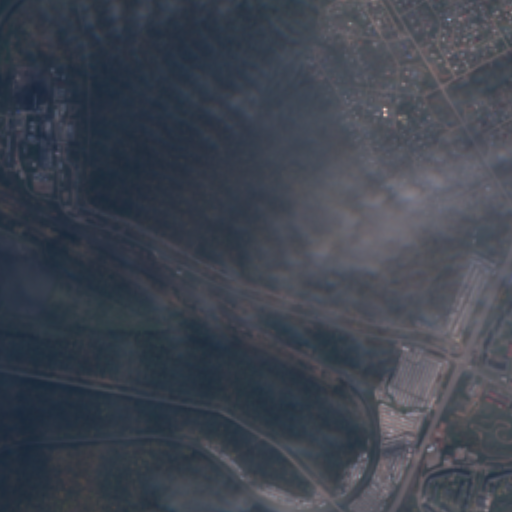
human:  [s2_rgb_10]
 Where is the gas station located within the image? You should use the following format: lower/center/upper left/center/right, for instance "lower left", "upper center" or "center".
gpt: The gas station is located in the lower right of the image.
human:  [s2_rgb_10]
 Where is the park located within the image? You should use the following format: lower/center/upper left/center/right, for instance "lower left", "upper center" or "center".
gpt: The park is located in the lower right of the image.
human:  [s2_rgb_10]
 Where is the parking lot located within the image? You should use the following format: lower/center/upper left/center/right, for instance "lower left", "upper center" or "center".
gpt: The parking lot is located in the lower right of the image.
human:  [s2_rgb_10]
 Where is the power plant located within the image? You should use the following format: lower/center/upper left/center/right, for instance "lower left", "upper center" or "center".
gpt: The power plant is located in the upper left of the image.
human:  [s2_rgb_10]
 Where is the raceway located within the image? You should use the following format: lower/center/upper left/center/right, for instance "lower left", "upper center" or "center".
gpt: The raceway is located in the lower right of the image.
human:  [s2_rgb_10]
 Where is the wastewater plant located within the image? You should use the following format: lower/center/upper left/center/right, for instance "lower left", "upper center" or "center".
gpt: The wastewater plant is located in the center left of the image.
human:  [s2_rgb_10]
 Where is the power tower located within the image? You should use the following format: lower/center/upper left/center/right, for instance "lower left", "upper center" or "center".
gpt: There is no power tower in the image.